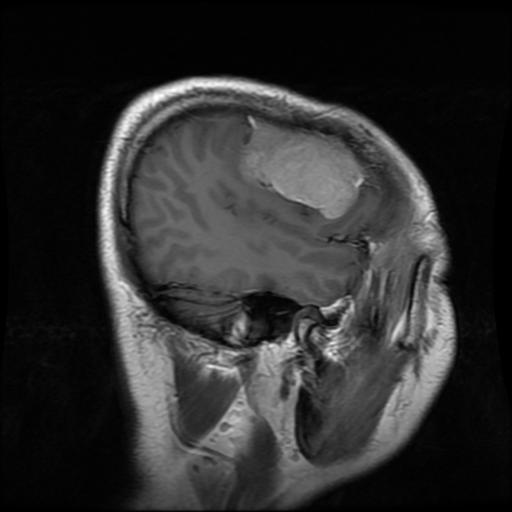
Label: meningioma